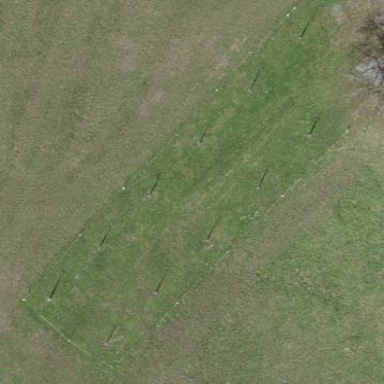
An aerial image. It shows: Fence is in the image.